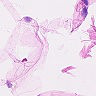
Metastatic tissue present: no